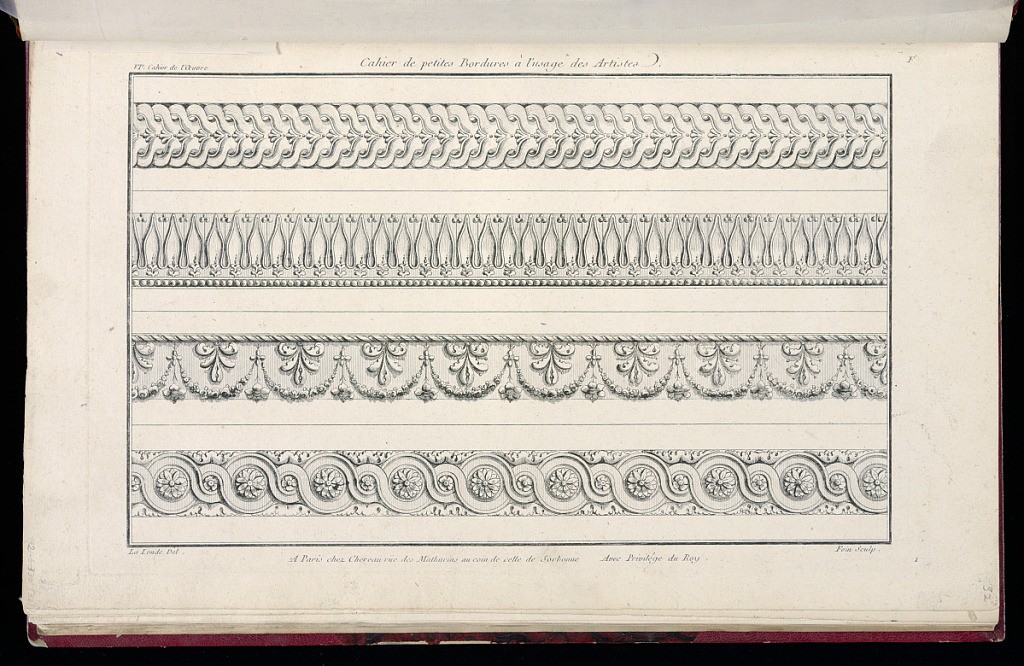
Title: Four Border Designs
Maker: Richard de Lalonde, French, active 1780–96
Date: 1785-1788
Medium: Etching on off-white laid paper
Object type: Print
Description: Four designs for borders, stacked vertically on the plate. From top to bottom, the borders are in the forms of: interlinked piastre; lamb's tongue with bead course; ribbon twist over acanthus leaves surrounded by draped garland; and a guilloche with rosettes within and acanthus leaves in the margins. The plate is signed and numbered.